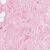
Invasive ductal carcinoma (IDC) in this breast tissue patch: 0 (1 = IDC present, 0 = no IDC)